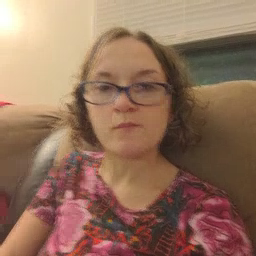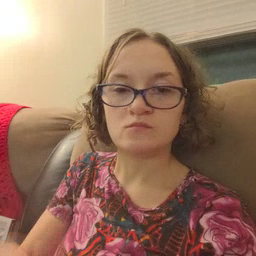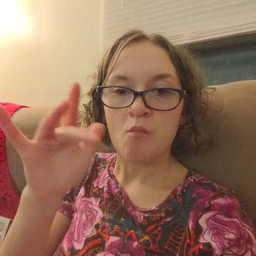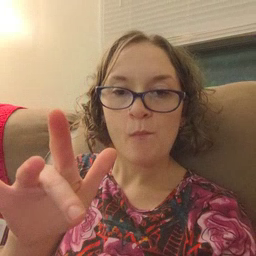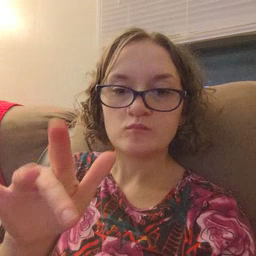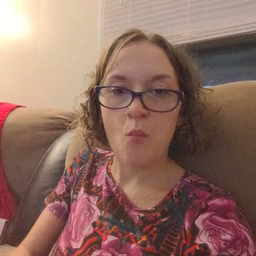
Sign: touch